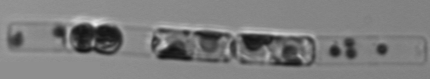
Label: Guinardia_delicatula_TAG_internal_parasite